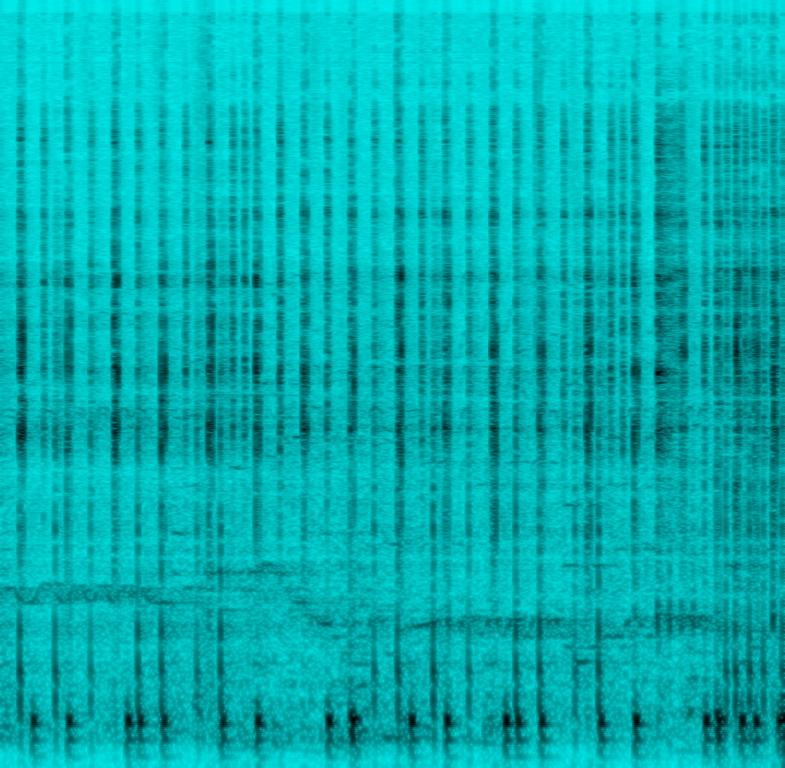
The tune is instrumental. The tempo is variable with a drum machine playing different styles and tempos. The song is a demonstration of a synth drum module with a guitar lead playing in the background. The audio quality is poor with hissing tones.